Question:
just got xcode 6 gm seed and wanna upload new version to app store. Noticed that now you are suggested to specify Iphone app icon ios 7,8 60pt 3x. Apple has not updated its app icon guide yet. Is logic the same for 3x as 2x files, how do you think? I mean, just make resolution for the case 180x180 and name file Icon-60@3x.png?
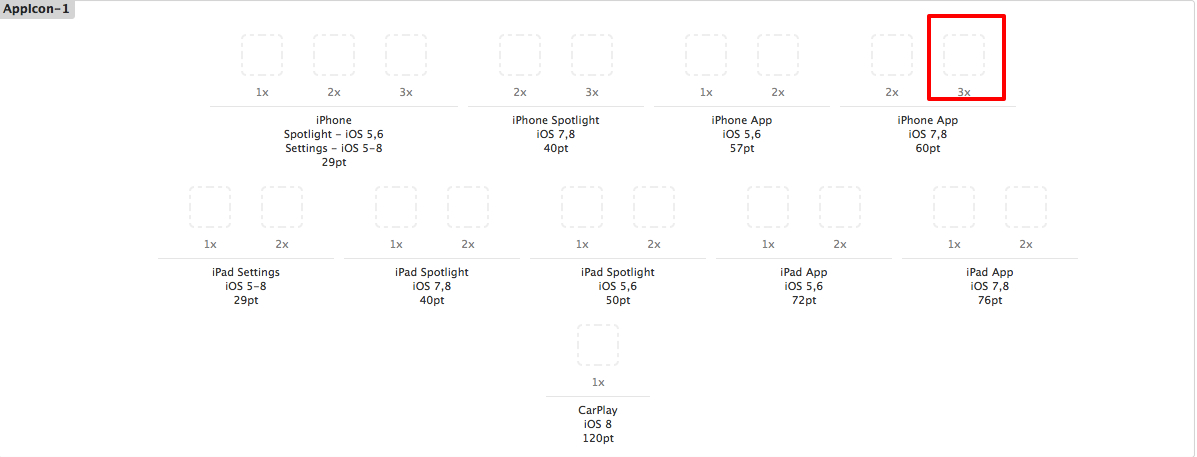
Answer: Well yes the logic is same, 3x means (60x3), and what I see from the screenshot in your question - your are using assets catalog so you dont need to worry about the naming convention. Simply drag and drop your icon.
Hope this helps